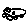
Label: car